Question: I'm running into a strange issue -- in one of my form elements, it looks like text-shadow is being added only for IE 8.
Even when I add a:
'''
text-shadow: 0px transparent;
'''
It still appears. Has anyone seen something like this before?
I am using dojo / dijit, and when I specifically target the element even with something like
'''
color: red;
'''
It does not have any effect in IE 8, though it does in other modern browsers.
Here is a screenshot:

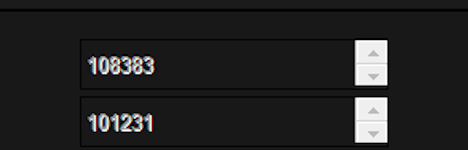
Answer: IE does not support the 'text-shadow' property prior to version 10, so setting it won't have any effect there.
Since your form control is disabled, that's IE8 rendering it according to how the OS draws disabled controls in general. There isn't much you can do to change this, unfortunately.